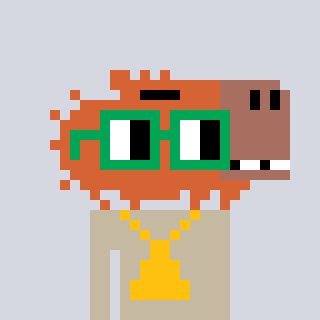
a pixel art character with square green glasses, a capybara-shaped head and a bege-colored body on a cool background